Question: I am wondering if there is a c# or selenium solution to the following:

I am using selenium to download a file off a webserver.
unfortunately in IE9 there is no way to disable this popup screen.
is there a solution in c# for clicking on the SAVE button?
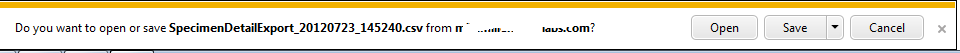
Answer: '''
WebClient client = new WebClient();
byte[] file = client.DownloadData("http://domain.com/default.aspx");
File.WriteAllBytes("helloworld.txt", file);
'''
---
'''
public partial class _Default : System.Web.UI.Page
{
protected void Page_Load(object sender, EventArgs e)
{
using (MemoryStream memory = new MemoryStream())
using (StreamWriter writer = new StreamWriter(memory))
{
// The bytes written can be anything, does not have to be text
writer.WriteLine("hello, world");
writer.Flush();
Response.BinaryWrite(memory.ToArray());
}
Response.AddHeader("Content-Disposition", "Attachment; filename=helloworld.txt");
Response.AddHeader("Content-Type", "application/octet-stream");
Response.End();
}
}
'''
As you can see with the above example, not only do I not know the physical location of the file, but there is no physical location! It is something I just wrote to memory and then wrote the raw bytes to the response, but WebClient.DownloadData() will still be able to download the bytes all the same. It doesn't care where the bytes come from. Hope this helps.
---
Some further background information further explaining why the above works.
A browser's primary job is to send HTTP requests and handle the response. Fortunately, they handle a lot of the grunt work for us. Showing a simple web page involves sending an HTTP-GET to the server and receiving bytes back in the response body, decoding those bytes into text, and parsing that text to render an HTML web page. It knows to handle the response like that because it has a Content-Type header of Text/HTML. While this is what it does most of the time, browsers can also handle other MIME types, if the Content-Type is text/plain it will decode the bytes and just display them without trying to parse it. Text/XML will usually allow you to collapse and expand XML nodes, etc. Again this is all dependent on how the browser is programmed to handle that particle MIME type.
When you get a Save As dialog box in a browser, that is simply the browser's way of handling a response with a Content-Disposition: Attachment header. This header tells the browser not to try to render or display the content, but to download it as an attachment instead.
When you use the WebClient / HttpWebRequest classes, you are essentially writing your own miniature browser, however the implementation of how MIME types / HTTP headers are handled is entirely up to you. And this can allow you to save the bytes from a Content-Disposition response (or any response for that matter) without prompting with a Open or Save dialog box.